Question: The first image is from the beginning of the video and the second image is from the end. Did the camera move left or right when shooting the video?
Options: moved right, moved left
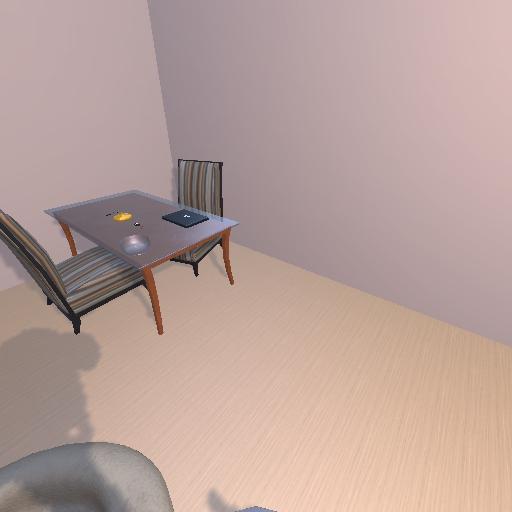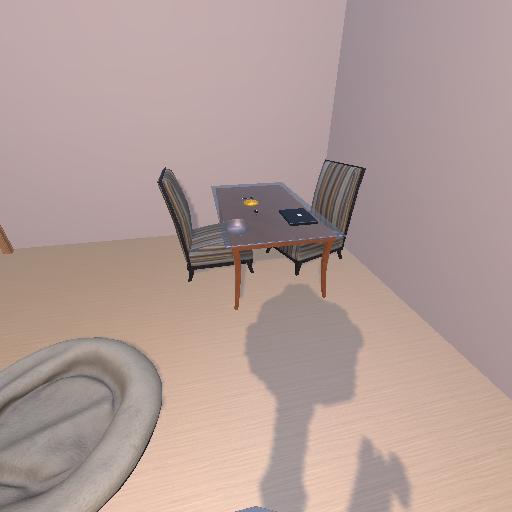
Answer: moved right